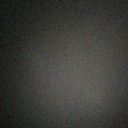
Screen state: off